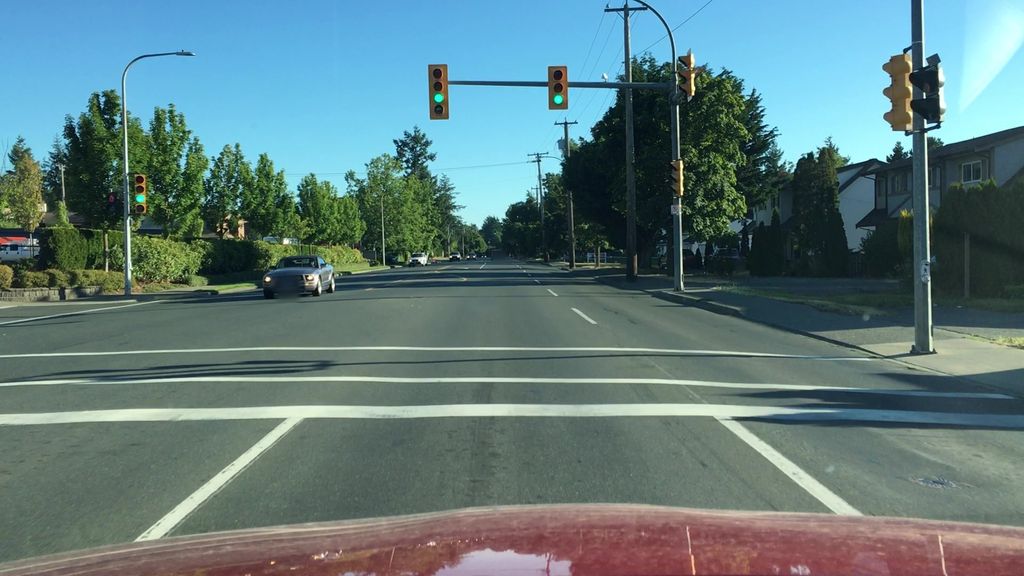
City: victoria